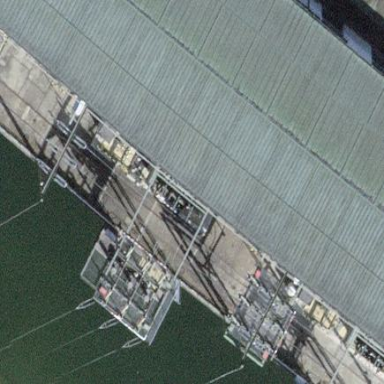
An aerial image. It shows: Industrial substation located on bridge.